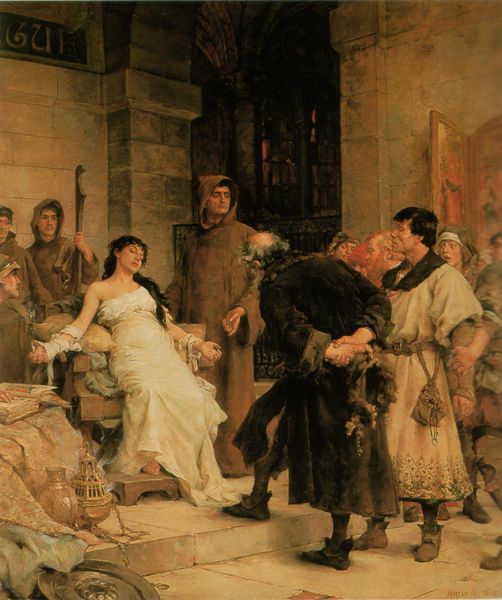
Titel: A Stigmatic Woman in the Middle Ages
Künstler: Georges Moreau de Tours
Standort: Nantes
Institution: Musée des Beaux-Arts
Schlagwörter: dunkel, gemälde, gruppe, mann, nackt, weiß, menschen, ocker, sitzen, braun, brust, frau, glas, kleid, kleider, lampe, licht, männer, raum, schwarz, stuhl, szene, tür, zimmer, dame, gürtel, haus, rot, gespräch, malerei, alt, mütze, richter, wand, alte, architektur, geschichte, historie, kleidung, kragen, mensch, pelz, salome, stehen, stein, steine, tod, tot, zerrissen, herr, innenraum, öl, boden, gewand, gold, haare, kutte, strick, adel, gewänder, händler, bühne, musik, musiker, krug, vase, fesseln, sitz, bogen, schuhe, mauer, figuren, krieg, treppe, historienbild, thron, tafel, glatze, musikinstrument, stufe, stufen, fein, tor, keller, schild, alter, antike, krank, kloster, orient, fenter, geschirr, scharz, trohn, beutel, tasche, kranz, gefässe, ritter, sieg, altar, gemäuer, mittelalter, historienmalerei, weihrauch, mönch, audienz, bittsteller, verbeugen, sklavin, königin, bitte, kleopatra, bitten, schwach, kapuze, franziskaner, historisch, hexe, hetäre, phryne, stiege, inquisition, gefesselt, weißes kleid, tab, leidend, geschichtsmalerei, verhör, befragung, cleopatra, fesselng, gewands, efesselt, frau mit kleid, hexenbefragung, rauchfass